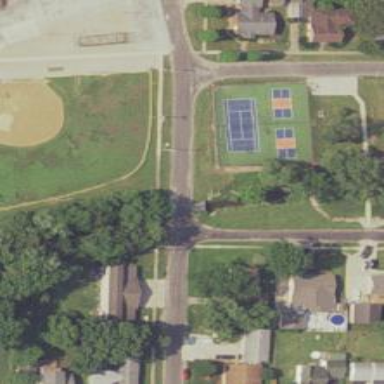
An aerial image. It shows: Residential road with asphalt surface. There is sidewalk on the left side.